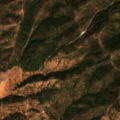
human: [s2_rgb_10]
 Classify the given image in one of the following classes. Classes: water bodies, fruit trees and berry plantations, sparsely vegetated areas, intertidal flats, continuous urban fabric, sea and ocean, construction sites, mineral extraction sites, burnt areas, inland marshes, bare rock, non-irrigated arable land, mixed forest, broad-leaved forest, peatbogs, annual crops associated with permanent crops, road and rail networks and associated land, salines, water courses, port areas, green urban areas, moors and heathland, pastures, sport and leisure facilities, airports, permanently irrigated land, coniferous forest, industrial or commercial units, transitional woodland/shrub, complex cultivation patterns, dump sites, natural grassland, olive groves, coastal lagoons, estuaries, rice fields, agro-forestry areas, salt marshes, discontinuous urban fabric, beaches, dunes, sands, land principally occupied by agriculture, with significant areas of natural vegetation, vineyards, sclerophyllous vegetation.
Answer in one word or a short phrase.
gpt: land principally occupied by agriculture, with significant areas of natural vegetation, broad-leaved forest, transitional woodland/shrub